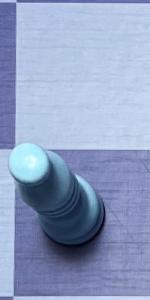
Label: Bishop_White